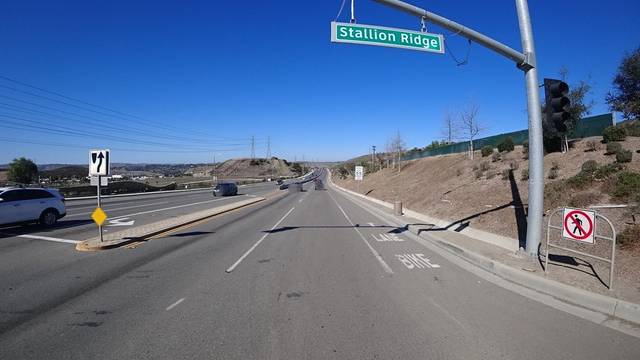
Region: United States
Coordinates: 33.5, -117.618